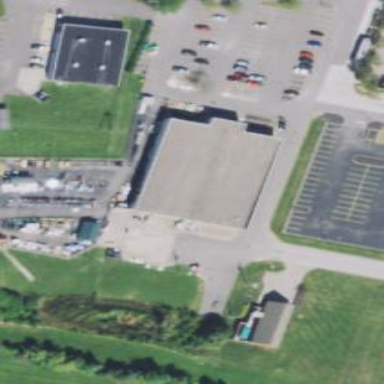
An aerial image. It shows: Retail building housing country store.